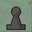
Piece: bP